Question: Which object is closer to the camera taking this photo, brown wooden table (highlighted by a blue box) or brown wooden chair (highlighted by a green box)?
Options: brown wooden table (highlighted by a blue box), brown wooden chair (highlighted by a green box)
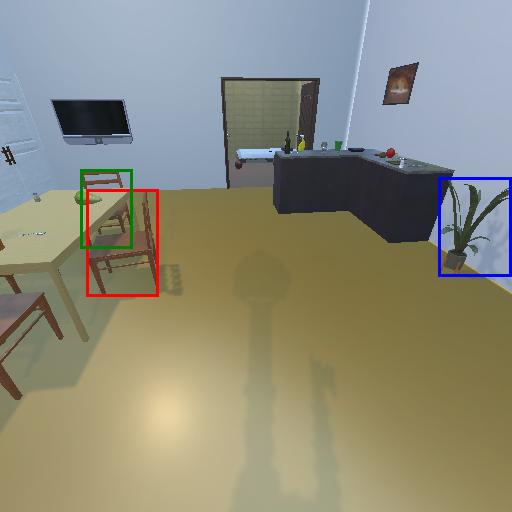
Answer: brown wooden table (highlighted by a blue box)